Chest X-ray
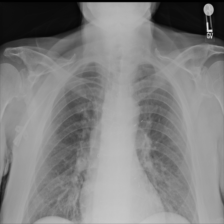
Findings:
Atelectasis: negative
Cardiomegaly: negative
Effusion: negative
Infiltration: negative
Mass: negative
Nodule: negative
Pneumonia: negative
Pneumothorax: negative
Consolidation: negative
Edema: negative
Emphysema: negative
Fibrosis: negative
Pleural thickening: negative
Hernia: negative